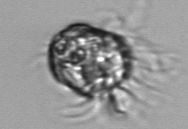
Label: Leegaardiella_ovalis